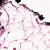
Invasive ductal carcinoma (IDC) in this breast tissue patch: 0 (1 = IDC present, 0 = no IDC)